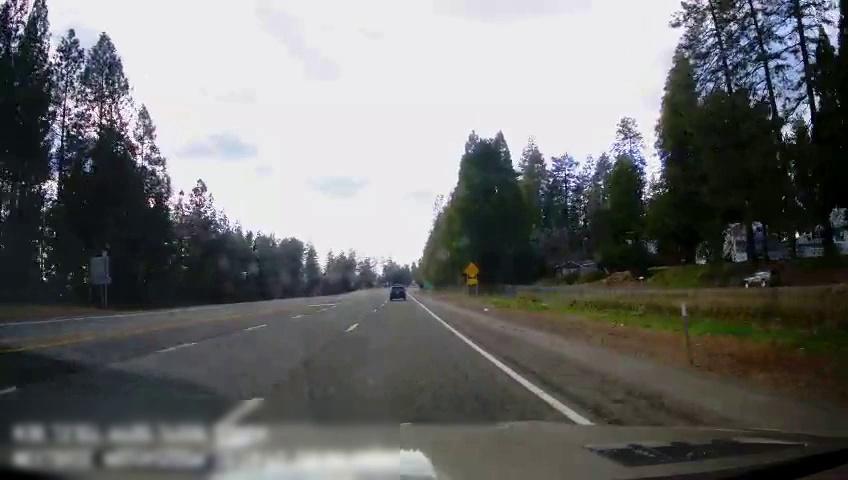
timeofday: Day
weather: Cloudy
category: Drivable Space
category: Vehicles | SUV
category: Lanes | Alternate Lane
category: Lanes | Alternate Lane
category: Lanes | Opposite Lane
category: Lanes | Current Lane
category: Lanes | Alternate Lane
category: Traffic | Signs
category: Traffic | Signs